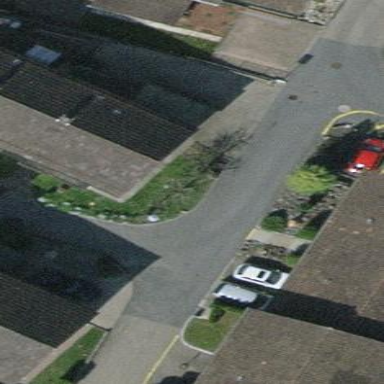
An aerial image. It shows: Semidetached house.